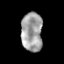
Tissue: prostate
Cell type: T cells
Senescence score: 0.2948
Nuclear area (px): 811
Mean DAPI intensity: 161.566